Field crop: maize
Growth stage: 2
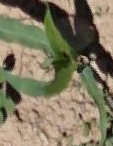
Species: maize